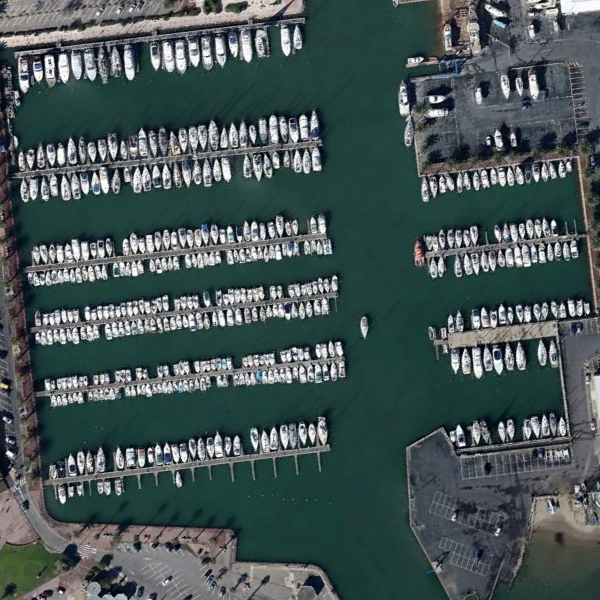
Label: Port